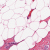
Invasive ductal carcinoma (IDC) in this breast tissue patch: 1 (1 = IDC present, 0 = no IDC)